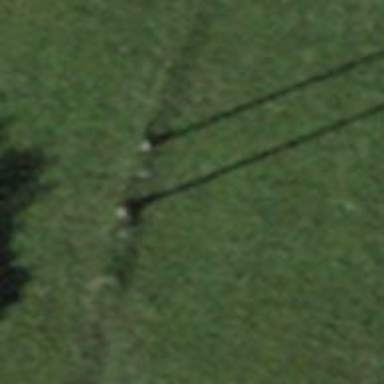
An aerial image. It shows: Power pole.